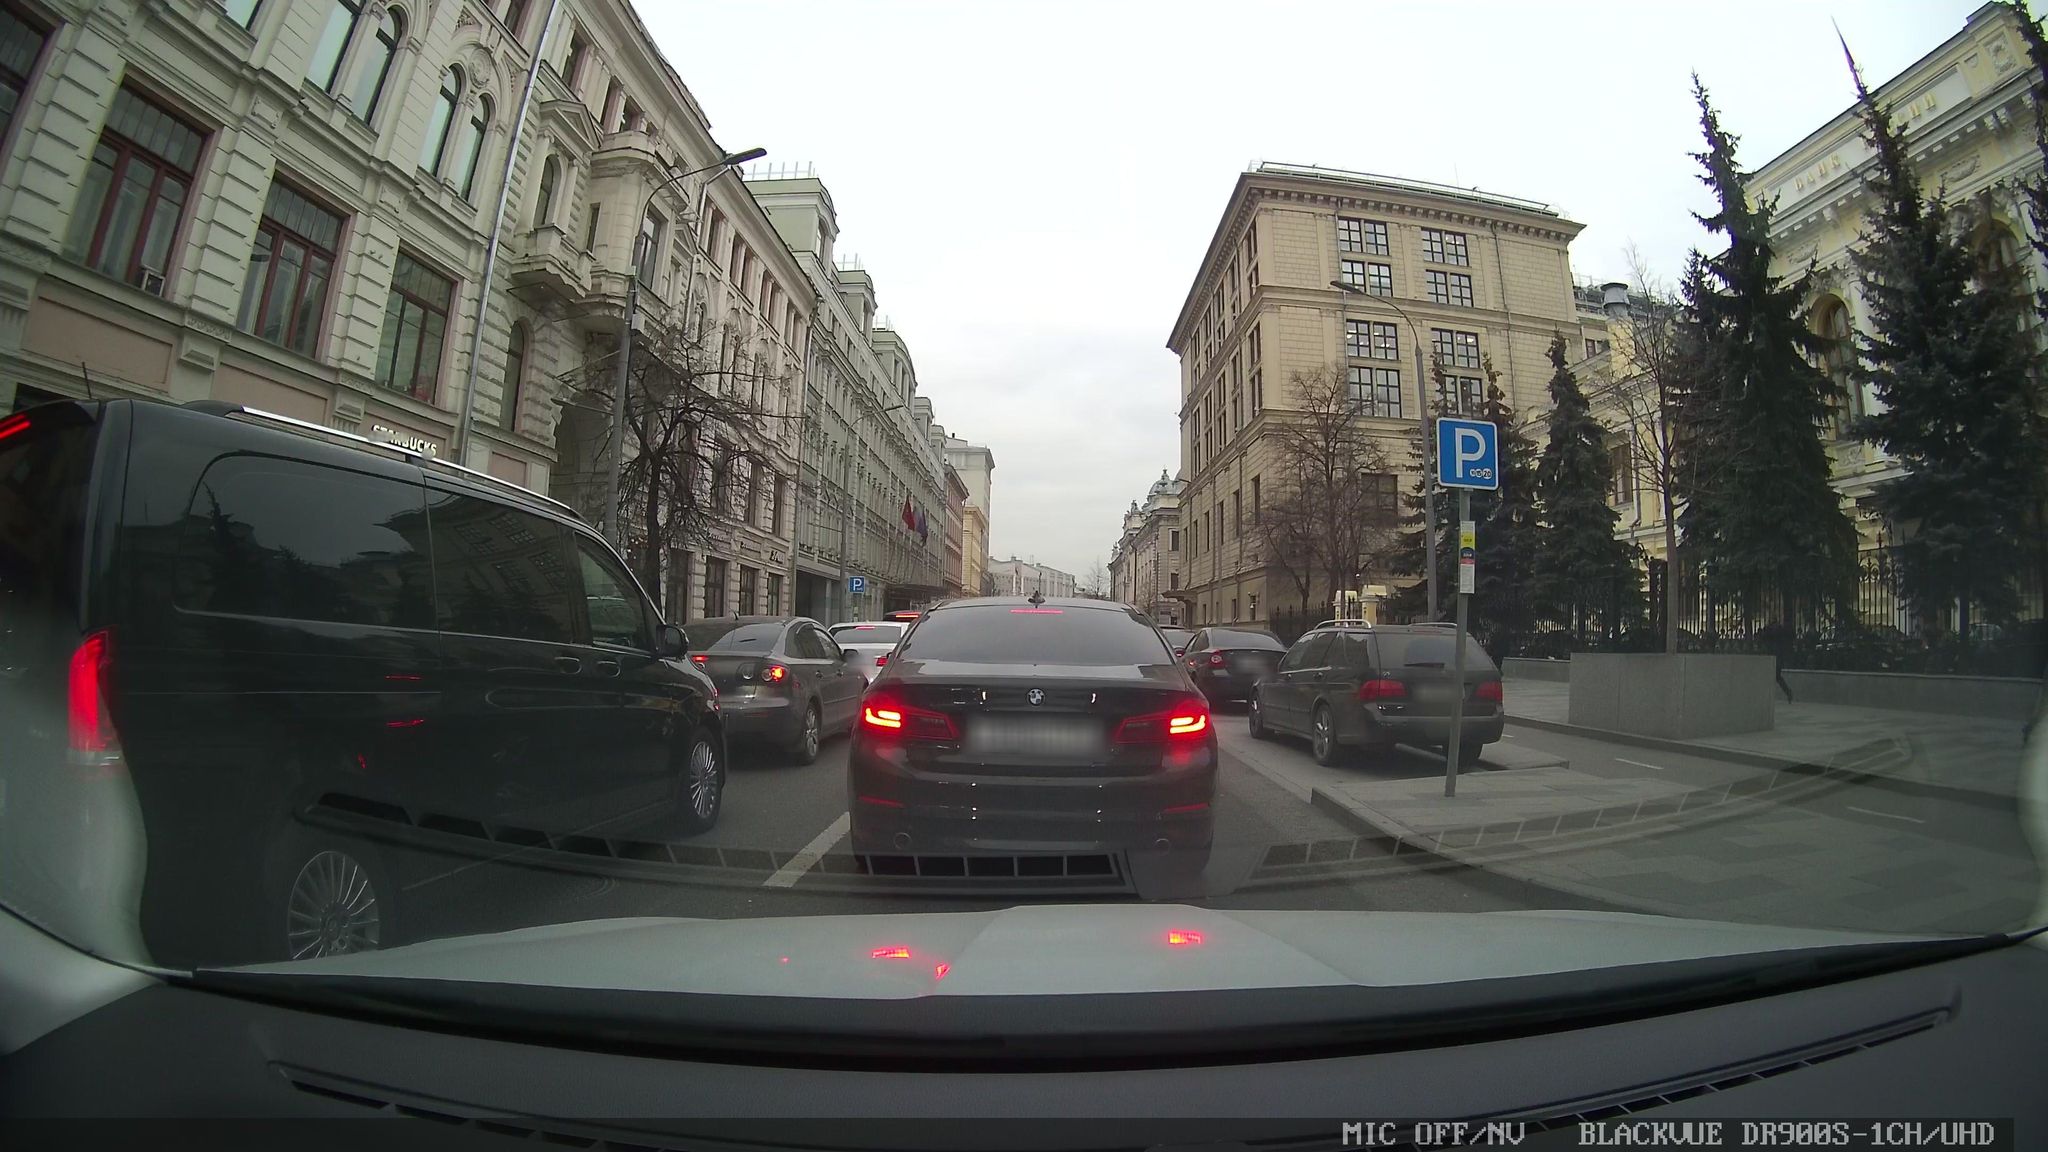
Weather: cloudy
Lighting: day
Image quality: good
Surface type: driving surface
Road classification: cycleway
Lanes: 2
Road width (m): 4.5
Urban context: urban centre
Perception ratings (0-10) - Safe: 3.99, Lively: 6.97, Beautiful: 6.74, Boring: 1.42, Depressing: 3.96, Wealthy: 7.74